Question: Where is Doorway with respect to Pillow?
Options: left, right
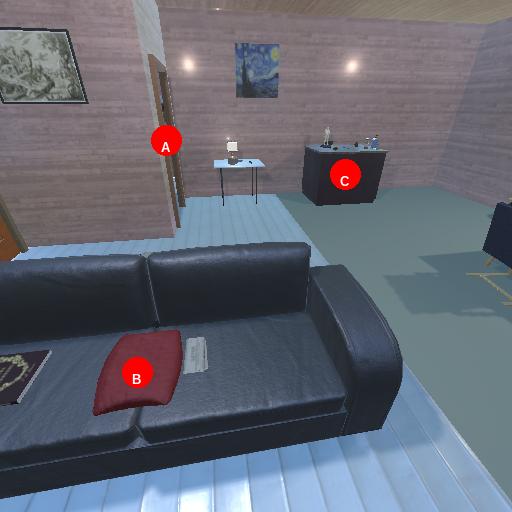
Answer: left